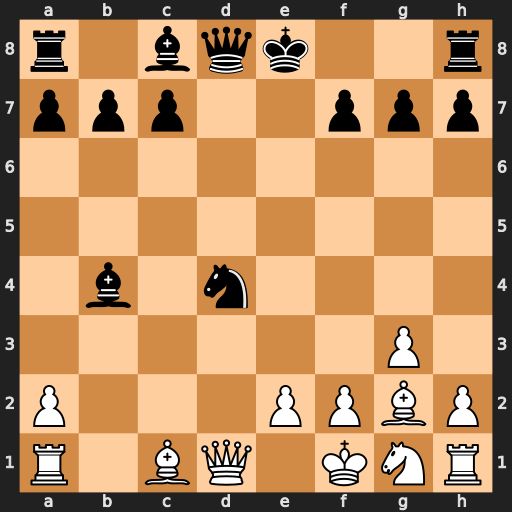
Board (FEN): r1bqk2r/ppp2ppp/8/8/1b1n4/6P1/P3PPBP/R1BQ1KNR
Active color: w
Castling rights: kq
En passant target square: -
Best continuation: Qa4+ c6 Qxb4